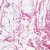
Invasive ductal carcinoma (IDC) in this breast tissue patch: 0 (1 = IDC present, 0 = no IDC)